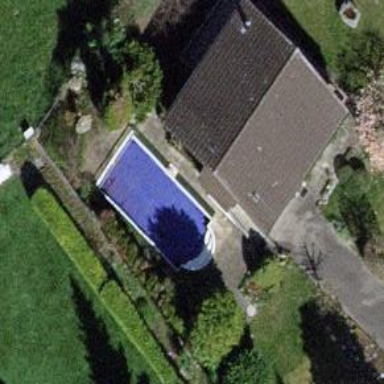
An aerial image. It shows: Swimming pool located in leisure land.